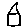
Label: house